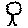
Label: tree